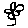
Label: flower